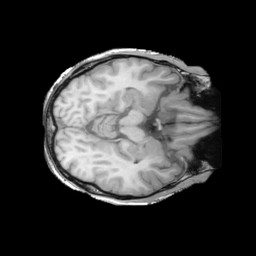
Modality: T1w
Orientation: axial
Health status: ill
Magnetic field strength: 3 T